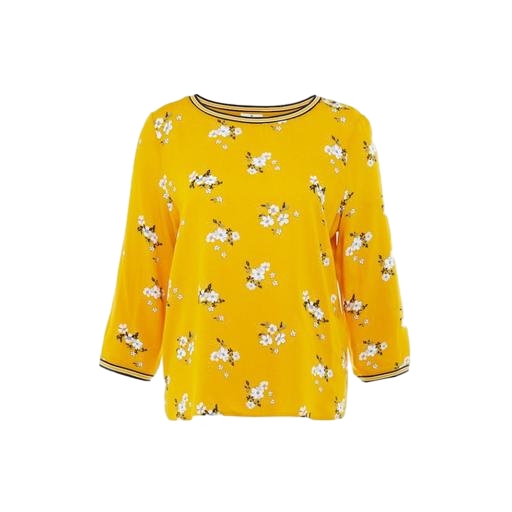
yellow floral-print top, yellow blossom t-shirt, yellow dillon-fit floral shirt, white background